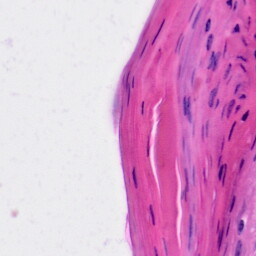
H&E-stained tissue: Skin